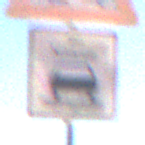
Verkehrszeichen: BeiNaesse
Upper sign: SchleuderOderRutschgefahr
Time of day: MorningAfternoon
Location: Outdoor (RoadRail)
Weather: Clear
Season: NotSpecified
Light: Natural